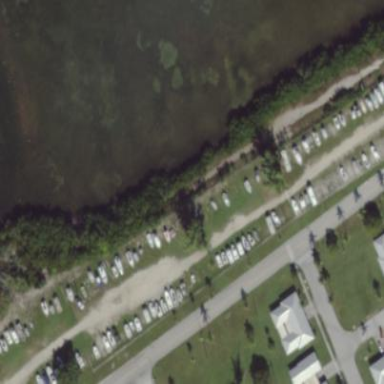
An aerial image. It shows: Boat storage area.